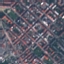
Label: Residential